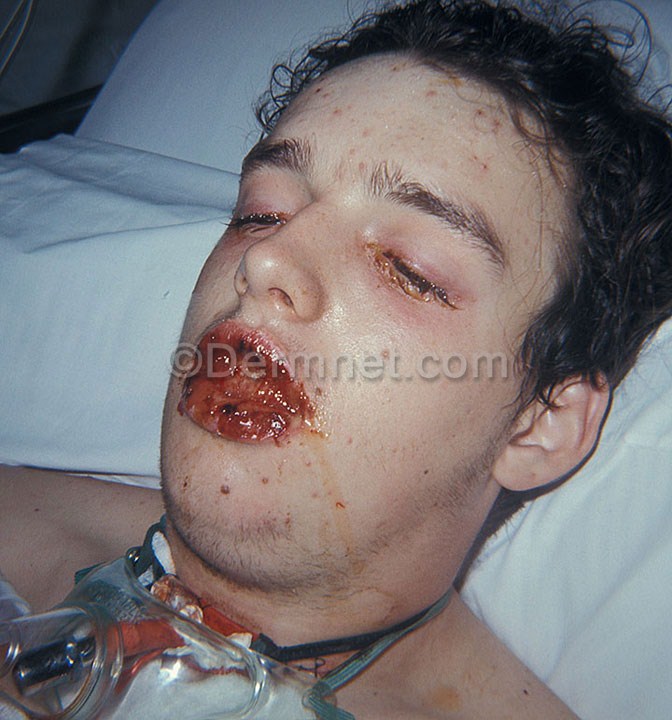
Disease: Vasculitis Photos